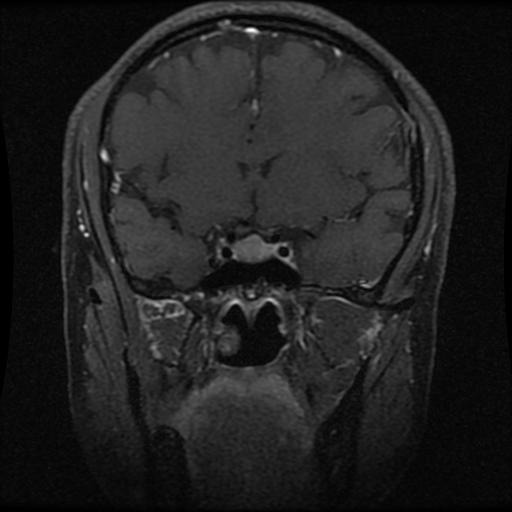
Label: pituitary